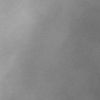
Atmospheric dust classification: dusty